Question: I have updated Android SDK's after restarting it says Update ADT (As shown in image below). Then I tried to update it from 'https://dl-ssl.google.com/android/eclipse/' and 'http://dl-ssl.google.com/android/eclipse/' this too. But it says,
'Cannot complete the install because of a conflicting dependency. Software being installed: Android Development Tools 23.0.3.<PHONE> (com.android.ide.eclipse.adt.feature.feature.group 23.0.3.<PHONE>) Software currently installed: Android Development Tools 22.6.2.v201403212031-<PHONE> (com.android.ide.eclipse.adt.feature.group 22.6.2.v201403212031-<PHONE>) Only one of the following can be installed at once: ADT XML Overlay 23.0.3.<PHONE> (overlay.com.android.ide.eclipse.adt.overlay 23.0.3.<PHONE>) ADT XML Overlay 22.6.2.v201403212031-<PHONE> (overlay.com.android.ide.eclipse.adt.overlay 22.6.2.v201403212031-<PHONE>) Cannot satisfy dependency: From: Android Development Tools 23.0.3.<PHONE> (com.android.ide.eclipse.adt.feature.feature.group 23.0.3.<PHONE>) To: overlay.com.android.ide.eclipse.adt.overlay [23.0.3.<PHONE>] Cannot satisfy dependency: From: Android Development Tools 22.6.2.v201403212031-<PHONE> (com.android.ide.eclipse.adt.feature.group 22.6.2.v201403212031-<PHONE>) To: overlay.com.android.ide.eclipse.adt.overlay [22.6.2.v201403212031-<PHONE>]'
What should I do to run my Eclipse properly? I never faced this weird issue.

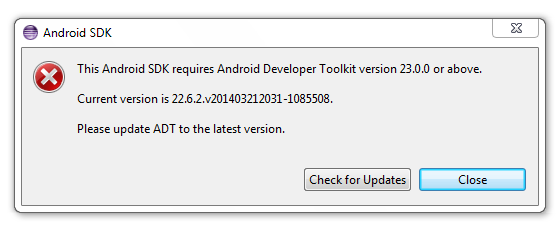
Answer: No need to download new eclipse and do all repeat steps.
Easy Steps to work around this :-
Go to Help -> about eclipse ->Installation Details.
Uninstall all previous version of android(like has 22.xx and id as com.android.xxx)
Restart Eclipse.
Now Go to Help -> install new software ->select android ADT site and install the new version of 23.xx.
I have posted these steps because I have just half hour ago updated my eclipse with new version from 22.xx to 23.xx without any error. Hope this will help you too.